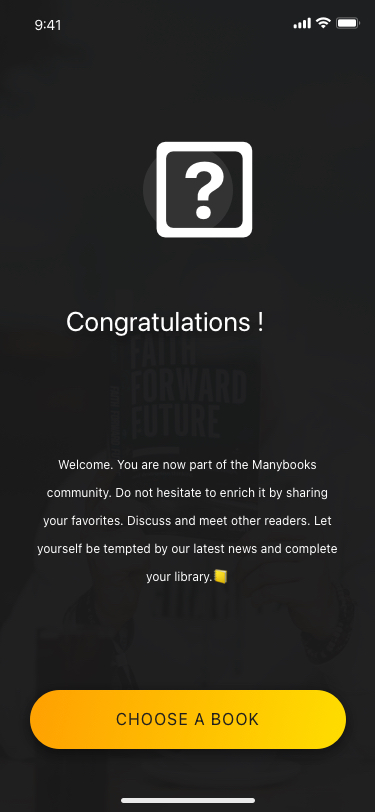
Text in this UI design:
CHOOSE A BOOK
Congratulations !
Welcome. You are now part of the Manybooks community. Do not hesitate to enrich it by sharing your favorites. Discuss and meet other readers. Let yourself be tempted by our latest news and complete your library.📒
